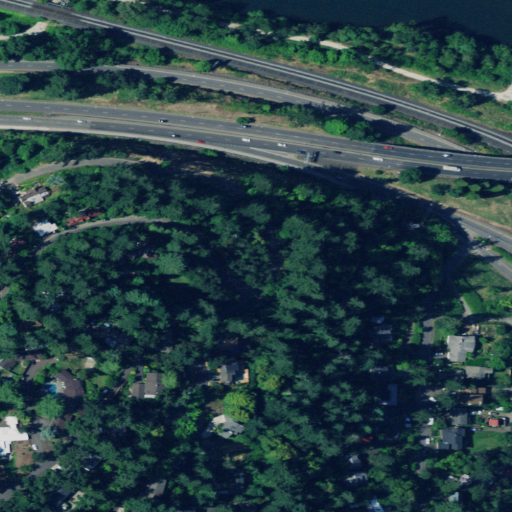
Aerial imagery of cliff(s) in Oregon named Judkins Point containing low intensity development, open development, medium intensity development, evergreen forest, open water, and high intensity development